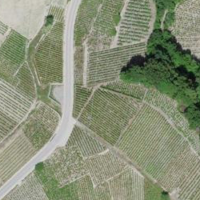
EUNIS habitat code: 40
Species observed at this site:
Ficus carica